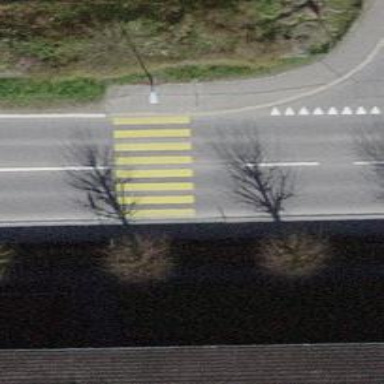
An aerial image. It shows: Uncontrolled zebra crossing on the road.